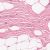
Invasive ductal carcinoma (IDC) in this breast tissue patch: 0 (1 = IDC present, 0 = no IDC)